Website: lowes
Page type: review-order
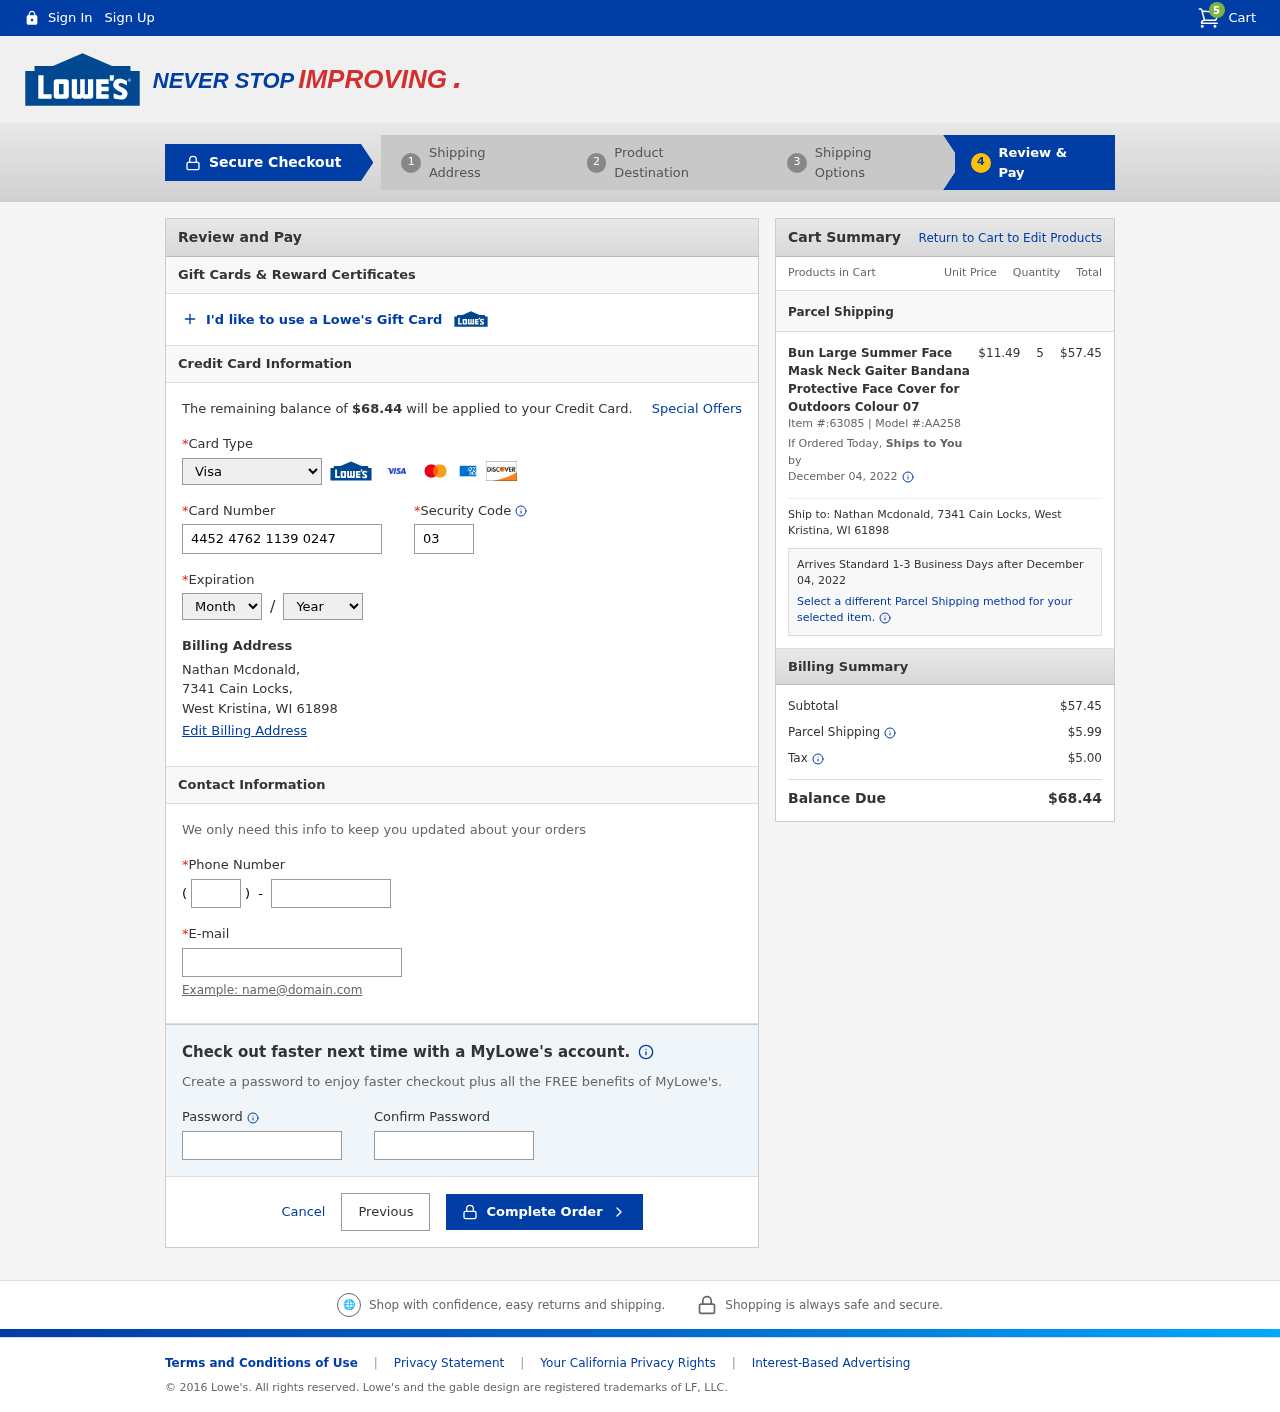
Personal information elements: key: PII_CARD_CVV
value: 033
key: PII_CARD_EXPIRY_MONTH
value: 02
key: PII_CARD_EXPIRY_YEAR
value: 27
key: PII_CARD_NUMBER
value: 4452 4762 1139 0247
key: PII_CARD_TYPE
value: Visa
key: PII_CITY
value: West Kristina
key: PII_EMAIL
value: nathan.mcdonald@gmail.com
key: PII_FULLNAME
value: Nathan Mcdonald,
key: PII_PHONE
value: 8317982806
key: PII_PHONE_AREA
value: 831
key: PII_POSTCODE
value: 61898
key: PII_STATE_ABBR
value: WI
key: PII_STREET
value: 7341 Cain Locks
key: PII_STREET
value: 7341 Cain Locks,
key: PII_FULLNAME2
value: Nathan Mcdonald
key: PII_POSTCODE_FULL
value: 61898
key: PII_CITY_STATE
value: West Kristina, WI
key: PII_CITY_STATE_ZIP
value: West Kristina, WI 61898
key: PII_POSTCODE_NUMERIC
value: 61898
Product elements: key: PRODUCT1_NAME
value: Bun Large Summer Face Mask Neck Gaiter Bandana Protective Face Cover for Outdoors Colour 07
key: PRODUCT1_PRICE
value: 11.49
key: PRODUCT1_QUANTITY
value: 5
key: PRODUCT1_ITEM_NUMBER
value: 63085
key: PRODUCT1_MODEL_NUMBER
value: AA258
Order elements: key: ORDER_NUM_ITEMS
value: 5
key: ORDER_TOTAL
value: $68.44
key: ORDER_SHIPPING_DATE
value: December 04, 2022
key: ORDER_SUBTOTAL
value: $57.45
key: ORDER_SHIPPING_DATE2
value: December 04, 2022
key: ORDER_SUBTOTAL2
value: $57.45
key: ORDER_SHIPPING_COST
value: $5.99
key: ORDER_TAX
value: $5.00